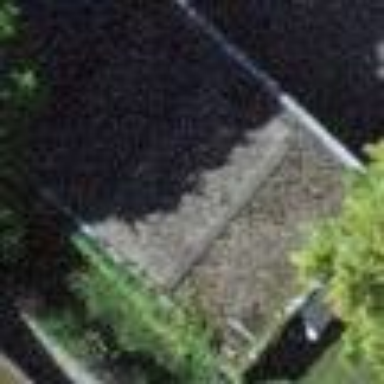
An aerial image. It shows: Group of garages.